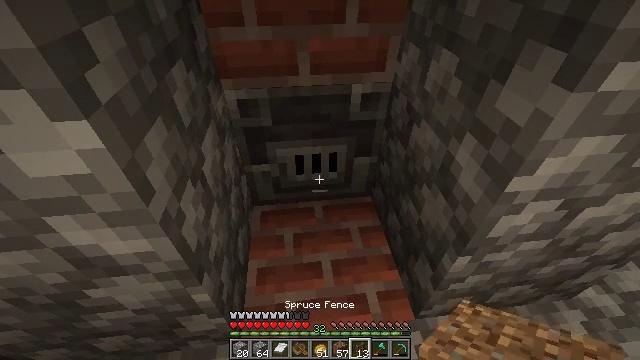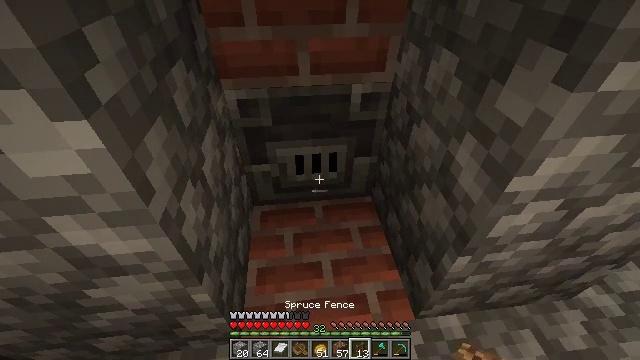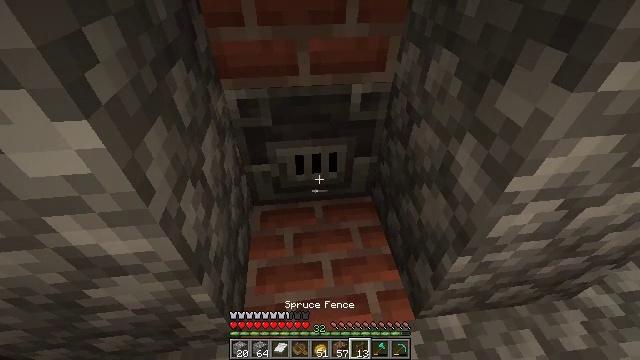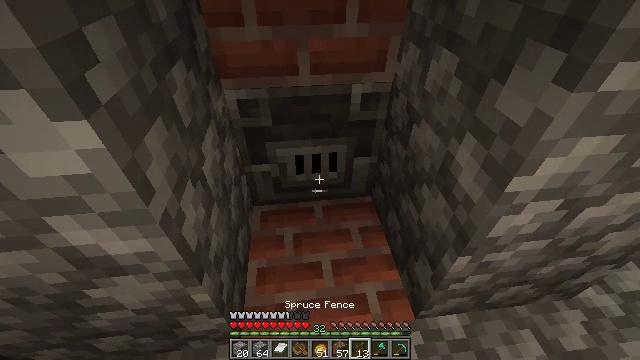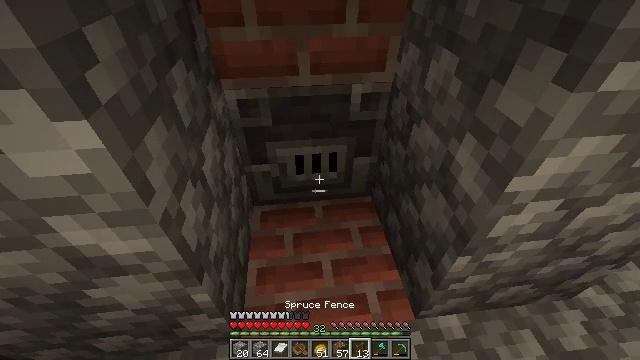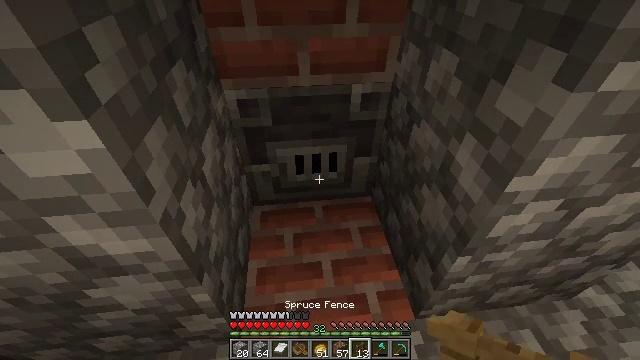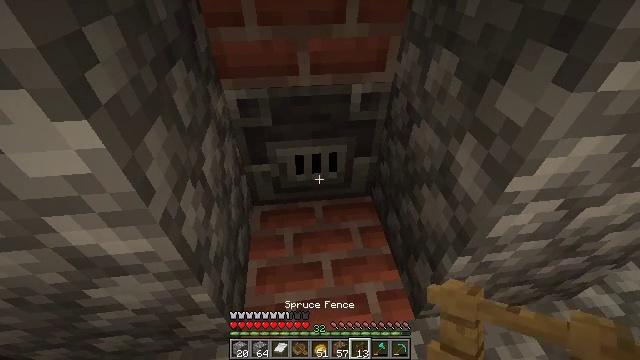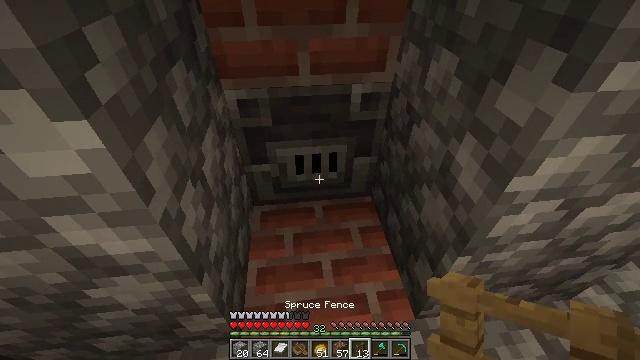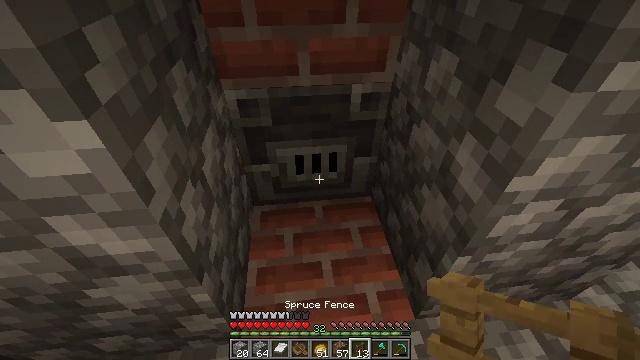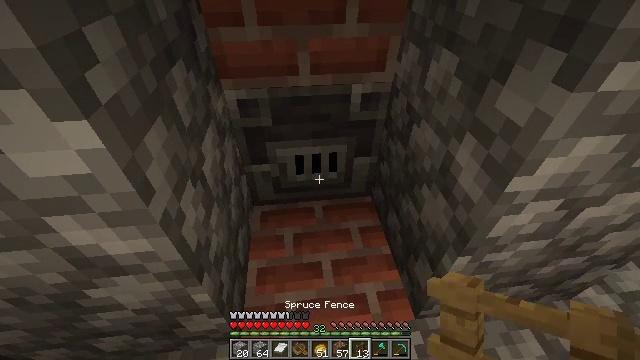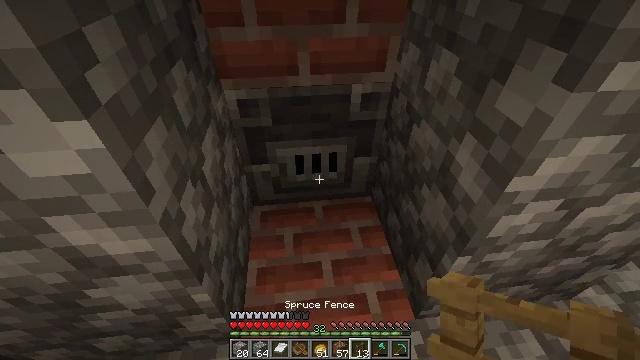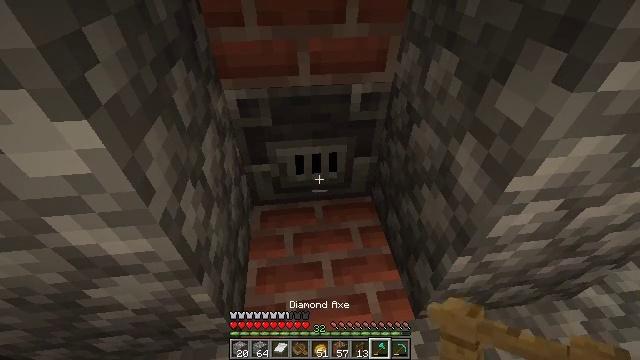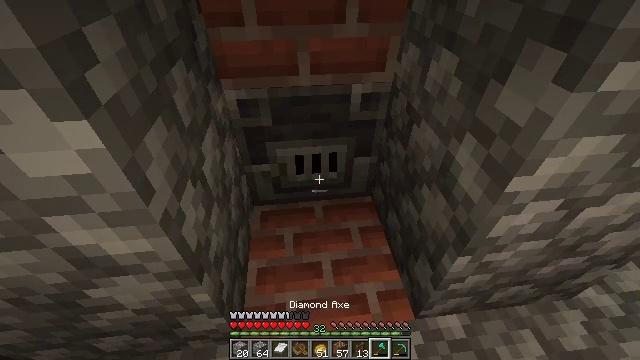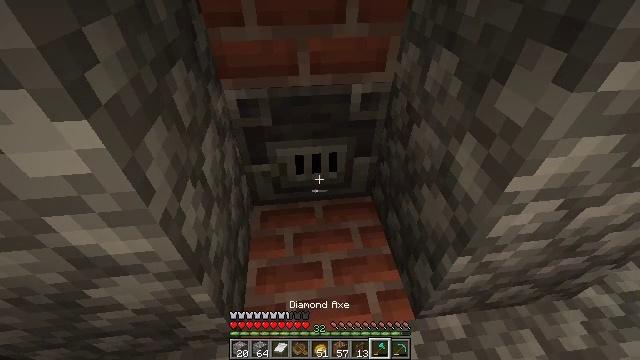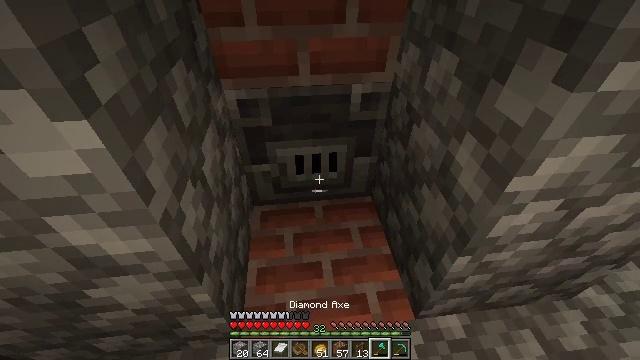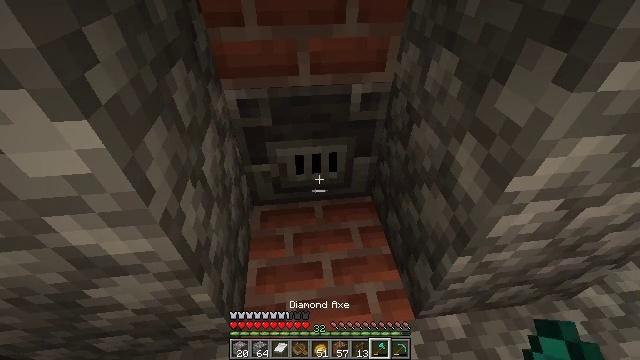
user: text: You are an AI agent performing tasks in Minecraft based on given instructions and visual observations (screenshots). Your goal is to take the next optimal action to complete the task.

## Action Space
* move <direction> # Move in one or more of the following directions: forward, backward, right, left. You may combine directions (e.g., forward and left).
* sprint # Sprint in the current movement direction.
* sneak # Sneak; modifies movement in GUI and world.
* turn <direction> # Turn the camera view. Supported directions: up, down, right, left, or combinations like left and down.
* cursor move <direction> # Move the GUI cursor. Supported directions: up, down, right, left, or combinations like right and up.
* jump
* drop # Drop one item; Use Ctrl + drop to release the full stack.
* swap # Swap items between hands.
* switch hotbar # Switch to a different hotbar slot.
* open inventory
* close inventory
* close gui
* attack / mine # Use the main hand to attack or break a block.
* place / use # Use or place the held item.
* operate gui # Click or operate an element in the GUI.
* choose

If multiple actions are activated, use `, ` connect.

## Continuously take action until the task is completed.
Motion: motion action
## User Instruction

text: Recycle the blast furnace by breaking it.
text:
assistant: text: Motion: no_op
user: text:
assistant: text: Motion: no_op
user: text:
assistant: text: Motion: no_op
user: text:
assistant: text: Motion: no_op
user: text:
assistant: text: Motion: no_op
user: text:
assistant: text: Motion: no_op
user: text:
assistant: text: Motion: no_op
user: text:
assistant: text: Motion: no_op
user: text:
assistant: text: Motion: no_op
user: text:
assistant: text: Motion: no_op
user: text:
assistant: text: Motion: no_op
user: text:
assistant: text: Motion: no_op
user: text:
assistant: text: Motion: no_op
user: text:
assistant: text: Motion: no_op
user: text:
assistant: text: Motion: no_op
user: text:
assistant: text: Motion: no_op
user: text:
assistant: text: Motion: no_op
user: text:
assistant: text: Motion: no_op
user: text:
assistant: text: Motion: no_op
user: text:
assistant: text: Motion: no_op
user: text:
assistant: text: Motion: no_op
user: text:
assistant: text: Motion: no_op
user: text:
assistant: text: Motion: no_op
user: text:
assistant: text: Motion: no_op
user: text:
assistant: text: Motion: no_op
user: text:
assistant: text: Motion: no_op
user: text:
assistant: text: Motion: no_op
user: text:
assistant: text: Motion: no_op
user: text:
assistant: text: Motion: no_op
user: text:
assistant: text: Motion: no_op